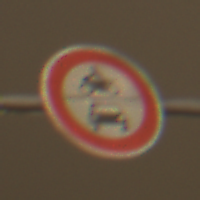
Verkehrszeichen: VerbotKraftfahrzeuge
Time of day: Night
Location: Outdoor (Urban)
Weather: Overcast
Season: NotSpecified
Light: Artificial